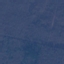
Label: Forest